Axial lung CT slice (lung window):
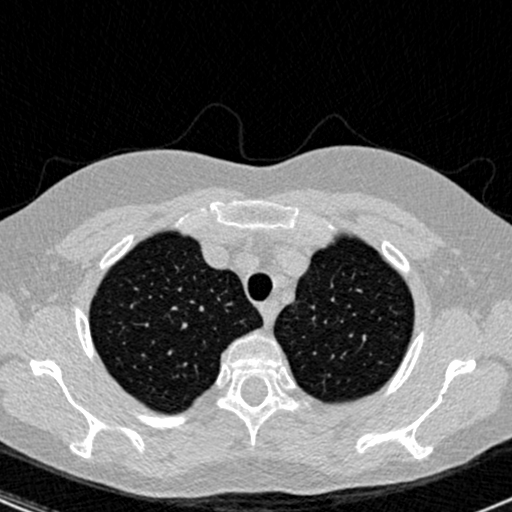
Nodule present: no